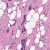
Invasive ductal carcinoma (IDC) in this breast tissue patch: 1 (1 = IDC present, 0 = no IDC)